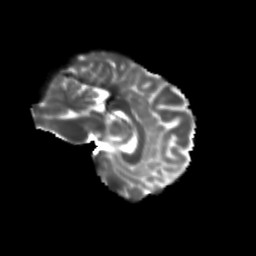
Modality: T2w
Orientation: sagittal
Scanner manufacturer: siemens
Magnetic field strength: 3 T
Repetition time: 9.2 s
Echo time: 0.084 s